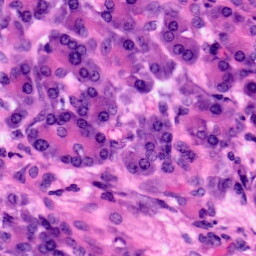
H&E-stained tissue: Pancreatic